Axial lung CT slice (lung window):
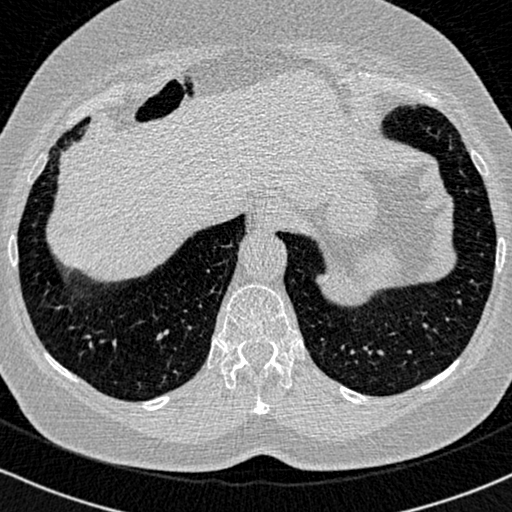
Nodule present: no